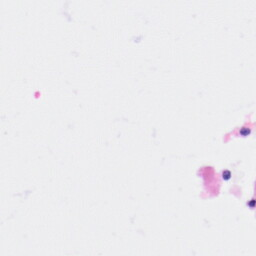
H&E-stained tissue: Kidney